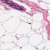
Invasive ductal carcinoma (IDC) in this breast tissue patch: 0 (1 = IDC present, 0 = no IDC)